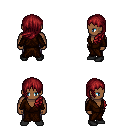
a pixel art fantasy rpg character, male body template, human, dark skin, brown robe, metal pants, brunette left-swept hairstyle, black shoes, four views (front, back, left, right), 2x2 character sprite sheet, small pixel art, hard edges, no anti-aliasing